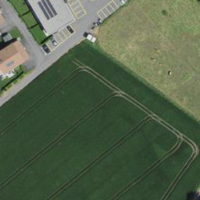
EUNIS habitat code: 55
Species observed at this site:
Lapsana communis